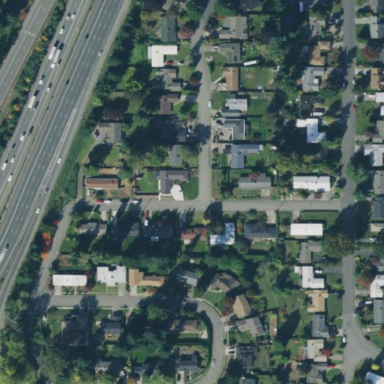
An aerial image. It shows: Residential area with detached houses.